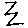
Label: zigzag